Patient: sex F, age 26
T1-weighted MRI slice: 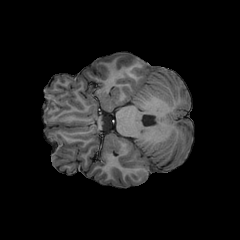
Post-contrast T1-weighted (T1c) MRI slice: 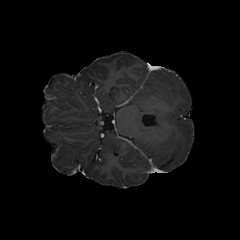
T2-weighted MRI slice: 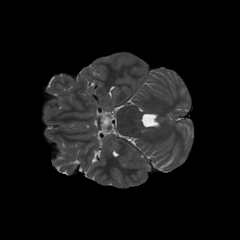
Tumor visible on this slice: no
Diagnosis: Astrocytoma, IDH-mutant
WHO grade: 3